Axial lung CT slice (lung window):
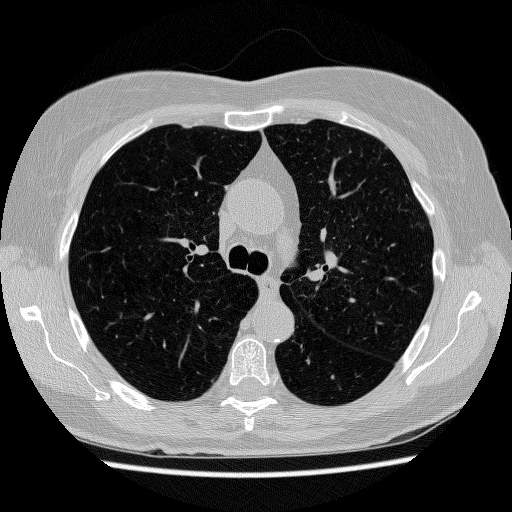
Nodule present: no